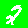
Digit: 2